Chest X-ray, AP view. Patient: 69 years old, sex F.
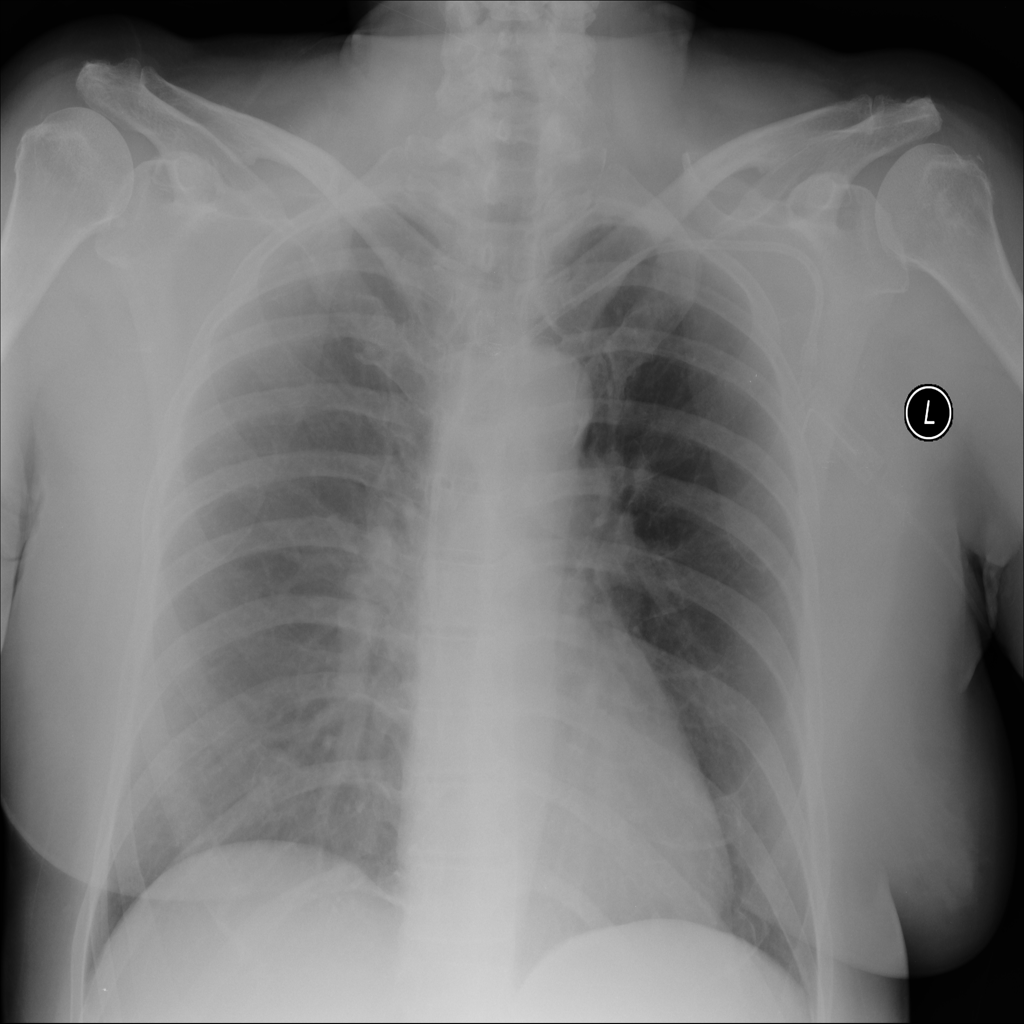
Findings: No Finding